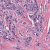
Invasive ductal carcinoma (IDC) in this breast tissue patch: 1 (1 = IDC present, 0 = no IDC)